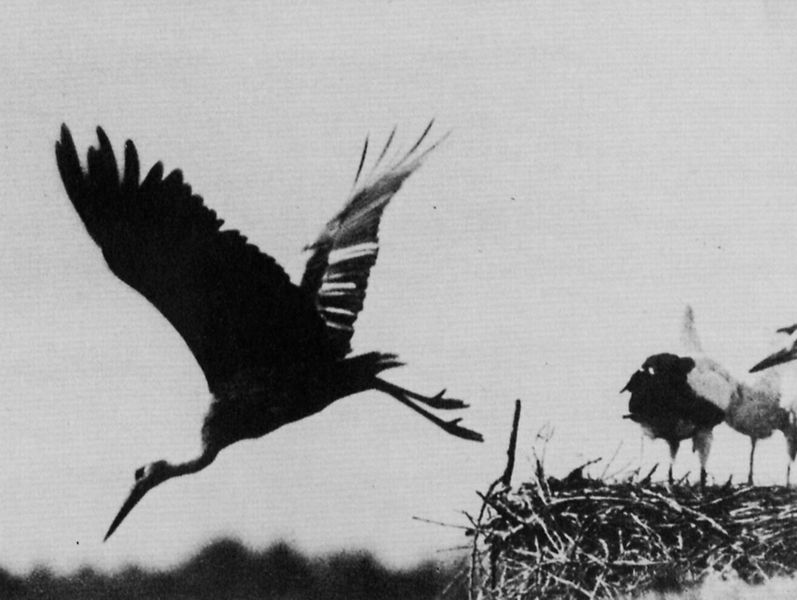
Titel: Reihenaufnahme von Störchen
Künstler: Ottomar Anschütz
Standort: Leverkusen
Institution: Foto-Historama
Schlagwörter: baum, feder, flügel, himmel, kopf, körper, vogel, weiß, bäume, äste, grau, schwarz, dach, tier, tiere, weg, augen, federn, stehen, hals, ast, horizont, vögel, zweige, land, auge, futter, mutter, wald, fliegen, kinder, schornstein, beine, schnabel, klein, füsse, junge, frühling, foto, fotografie, photographie, alter, flug, zweig, füttern, schwarz weiss, stöcke, kranich, küken, photo, geäst, abflug, nest, schwingen, kücken, bau, eleganz, junges, stöckchen, storch, flügelschlag, fotogrfie, storchennest, störche, brut, storche, jungtiere, storchenfamilie, vogelkind, nisten, jungvogel, landschaft klein, stacheliges nest, geschlüpft